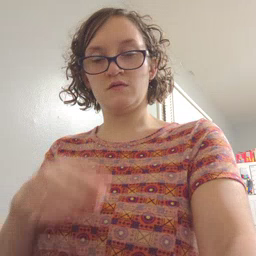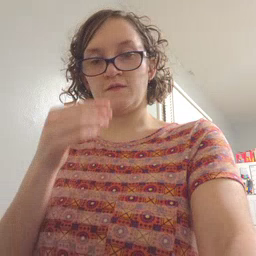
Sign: green